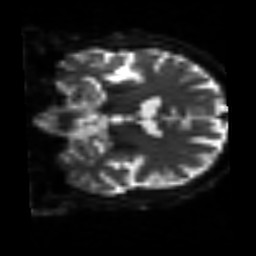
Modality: sbref
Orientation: coronal
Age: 54
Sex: male
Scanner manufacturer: siemens
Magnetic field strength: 3 T
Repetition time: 3.2 s
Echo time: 0.081 s